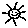
Label: sun